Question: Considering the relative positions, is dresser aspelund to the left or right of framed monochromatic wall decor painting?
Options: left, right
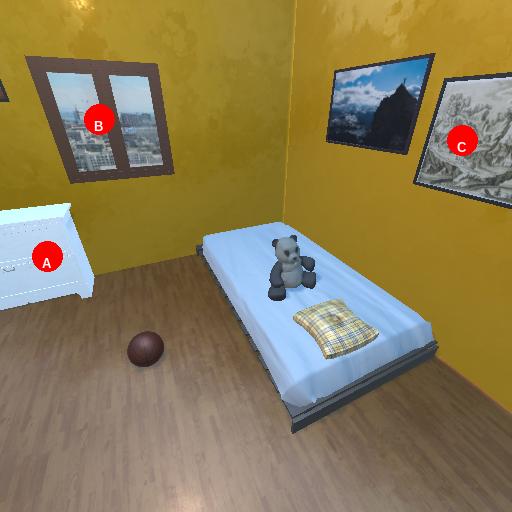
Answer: left